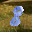
Label: 8